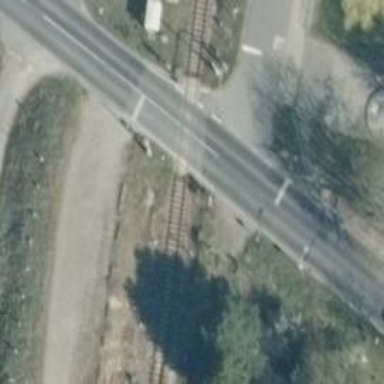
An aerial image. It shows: Level crossing along the railway.